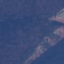
Land use / land cover: HerbaceousVegetation